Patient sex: M
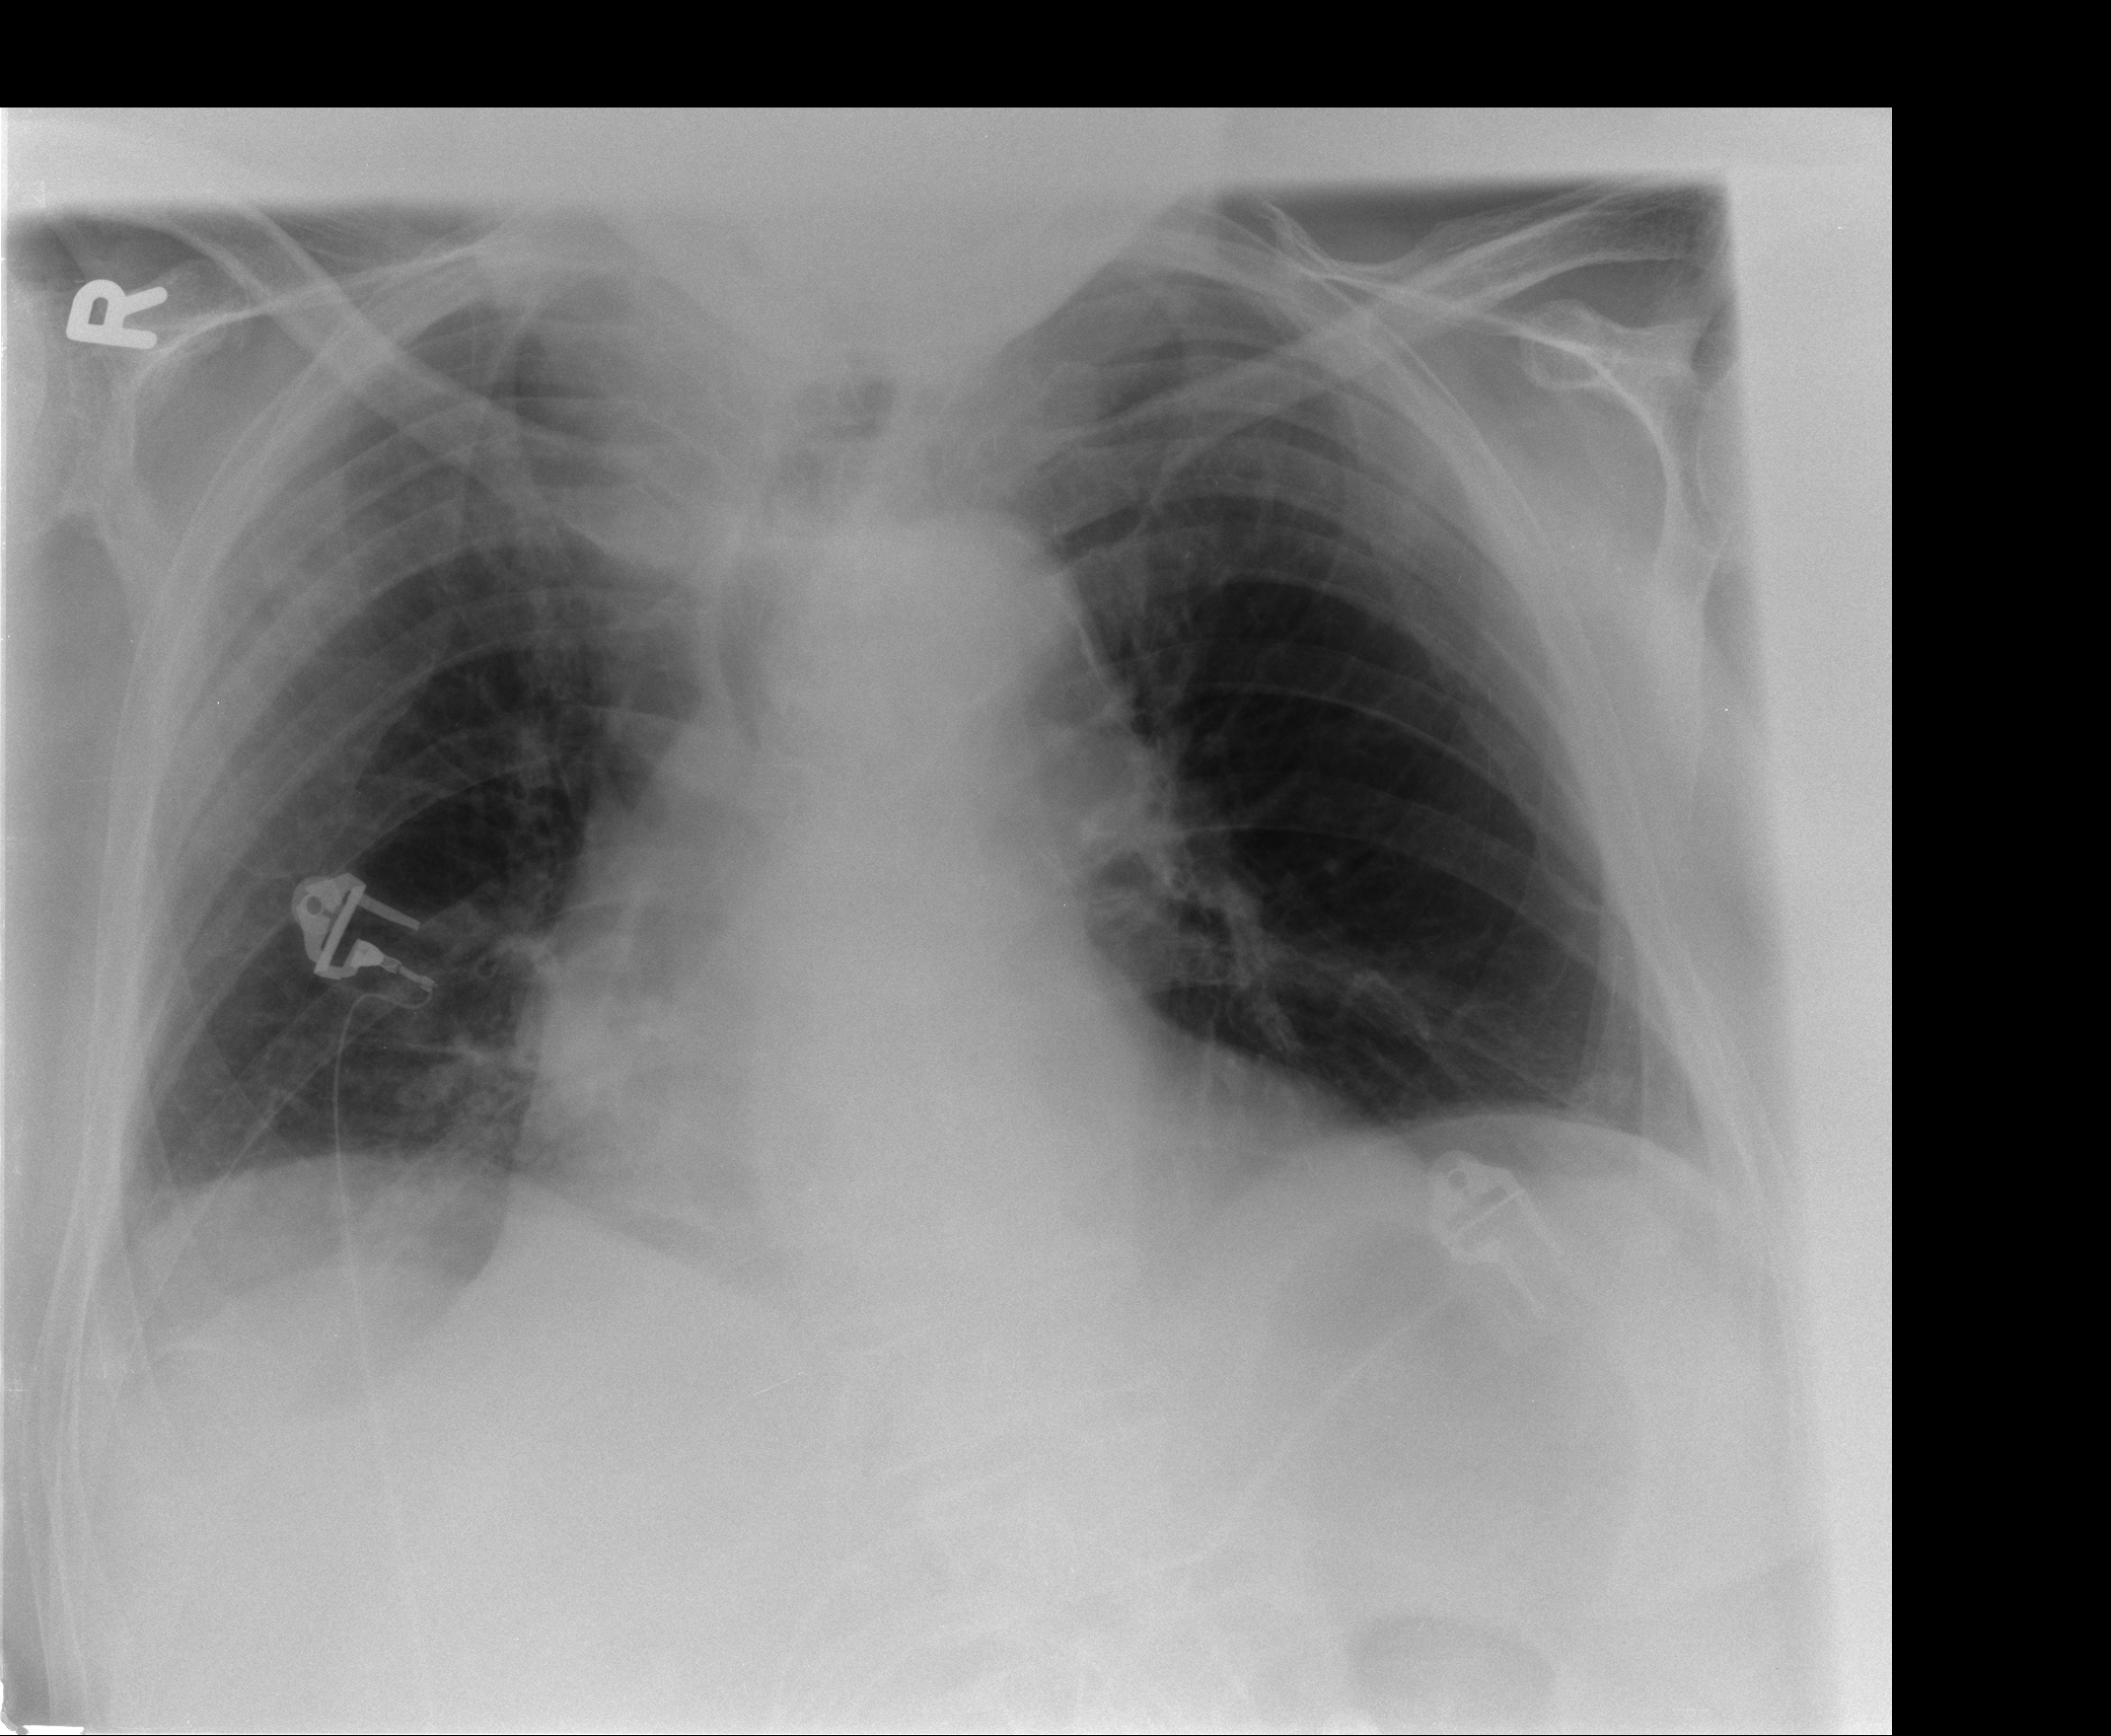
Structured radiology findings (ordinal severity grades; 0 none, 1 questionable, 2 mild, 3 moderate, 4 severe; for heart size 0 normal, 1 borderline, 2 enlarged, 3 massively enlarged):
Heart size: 1
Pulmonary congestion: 2
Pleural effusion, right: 1
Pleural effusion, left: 0
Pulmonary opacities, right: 0
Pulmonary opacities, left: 0
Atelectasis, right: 2
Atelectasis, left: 2